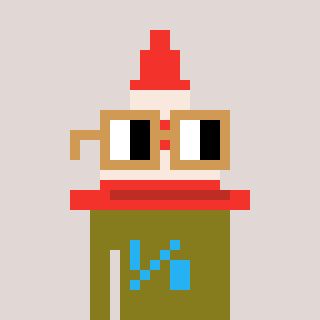
a pixel art character with square brown glasses, a cone-shaped head and a gunk-colored body on a warm background